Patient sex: M
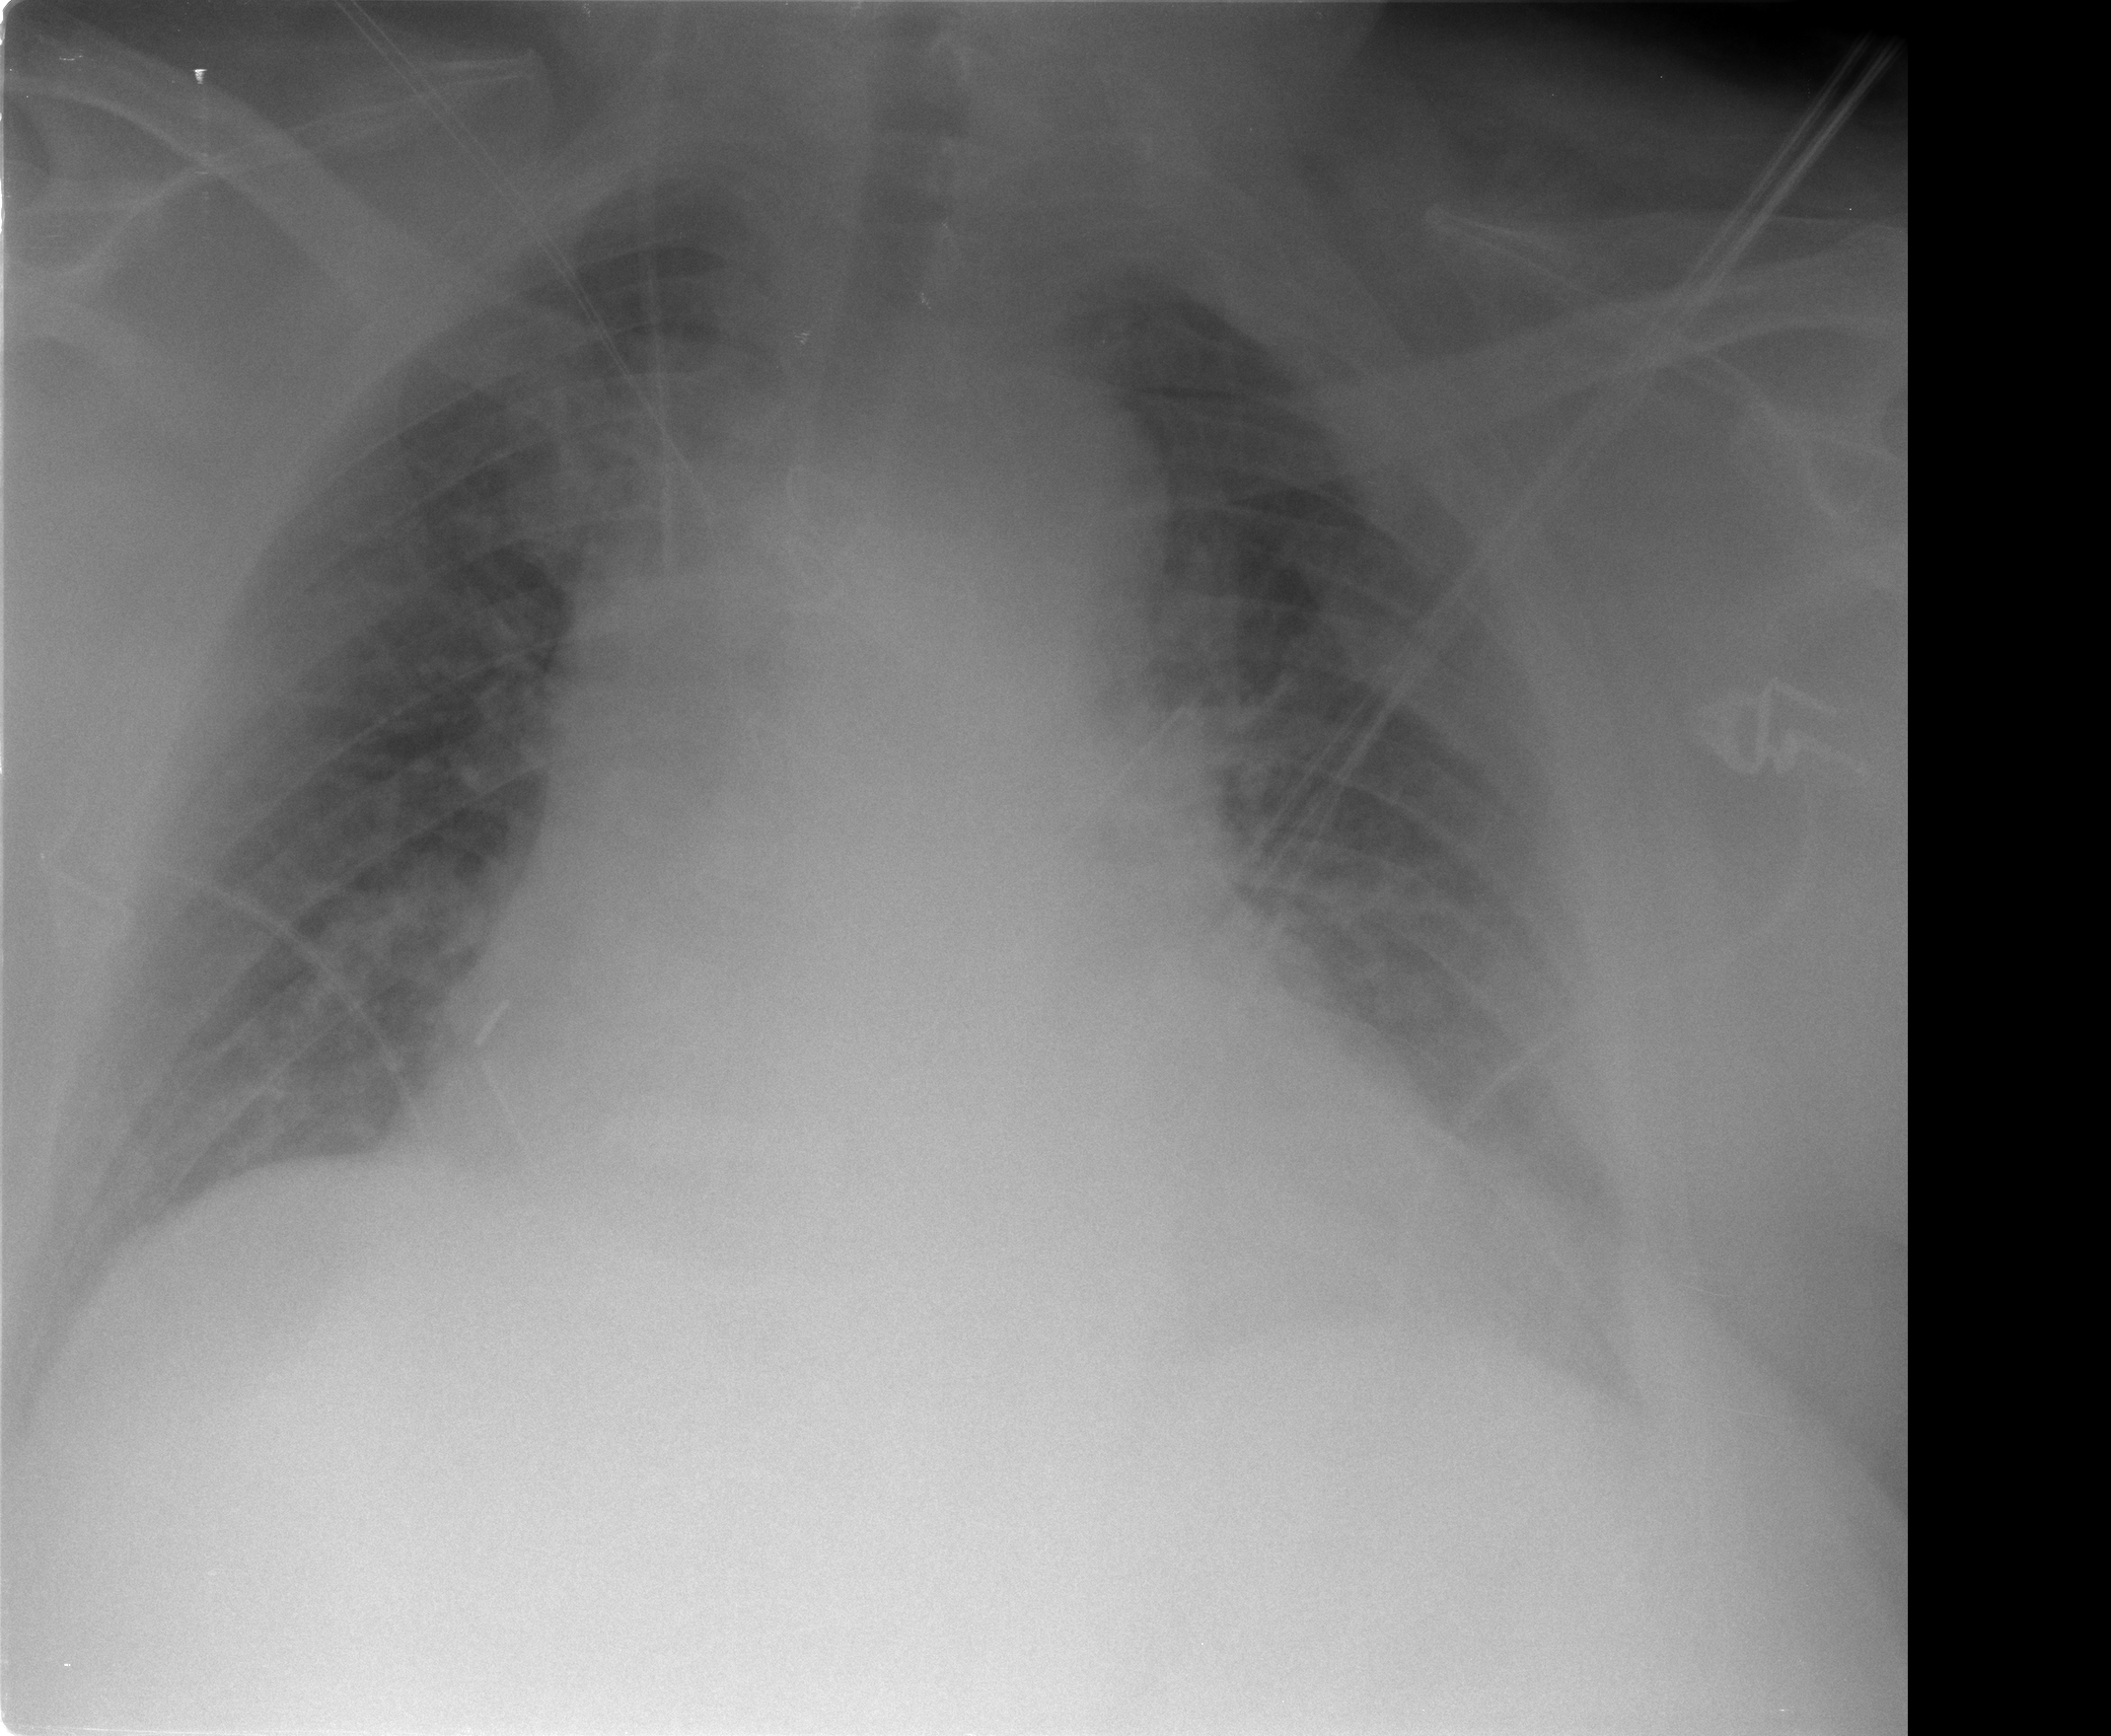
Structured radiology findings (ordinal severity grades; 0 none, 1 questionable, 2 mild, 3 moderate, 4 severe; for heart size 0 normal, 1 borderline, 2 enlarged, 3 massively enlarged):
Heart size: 2
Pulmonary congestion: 3
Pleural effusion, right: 0
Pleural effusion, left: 2
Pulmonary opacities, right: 0
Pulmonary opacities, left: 0
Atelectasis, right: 0
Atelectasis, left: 2